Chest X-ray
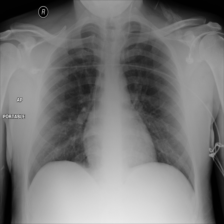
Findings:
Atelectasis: negative
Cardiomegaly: negative
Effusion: negative
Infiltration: negative
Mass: negative
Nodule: negative
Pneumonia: negative
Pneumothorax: negative
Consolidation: negative
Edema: negative
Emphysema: negative
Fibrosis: negative
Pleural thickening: negative
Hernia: negative